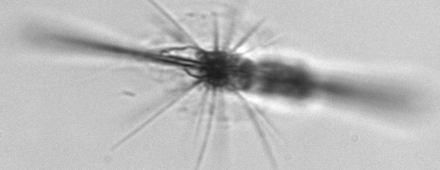
Label: Acantharia